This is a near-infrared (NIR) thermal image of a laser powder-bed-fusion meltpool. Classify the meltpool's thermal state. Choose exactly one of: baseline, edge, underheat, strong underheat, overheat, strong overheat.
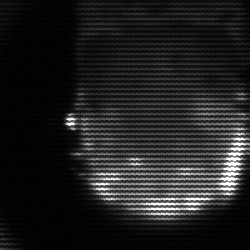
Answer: baseline